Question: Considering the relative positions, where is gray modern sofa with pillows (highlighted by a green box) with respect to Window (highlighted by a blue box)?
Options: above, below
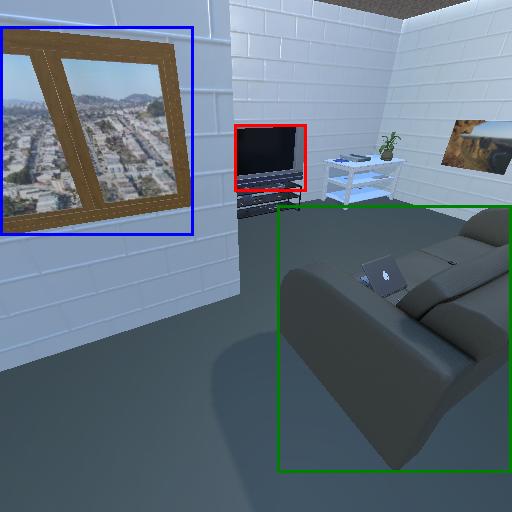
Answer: above